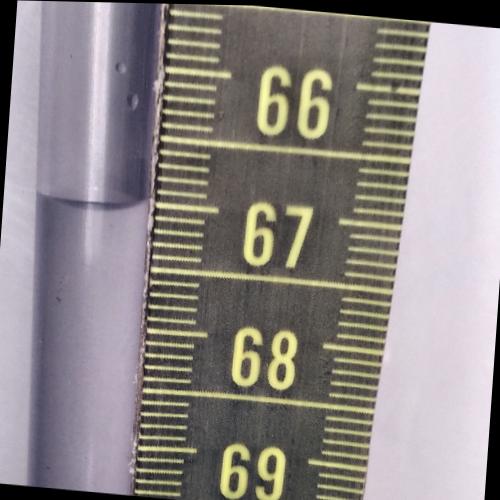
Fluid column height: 67.0 cm